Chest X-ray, PA view. Patient: 9 years old, sex M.
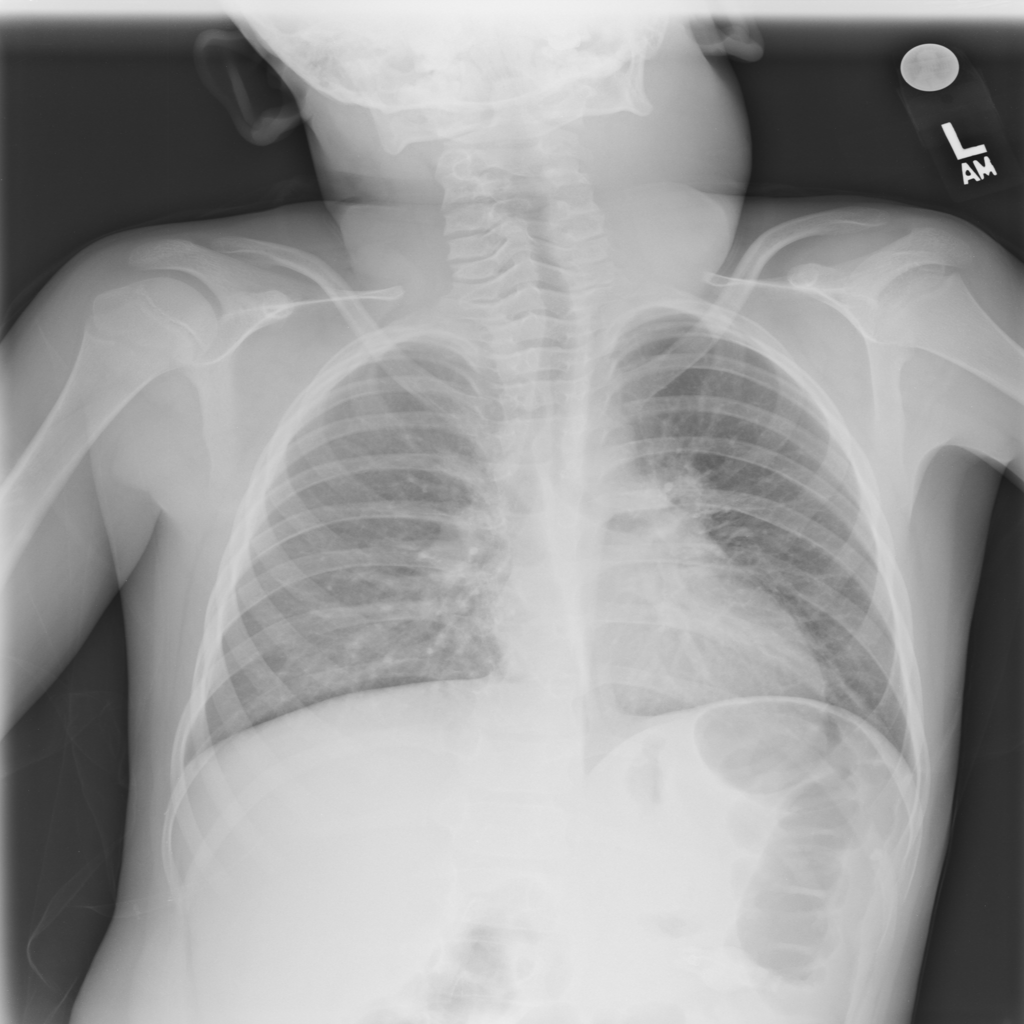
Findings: No Finding